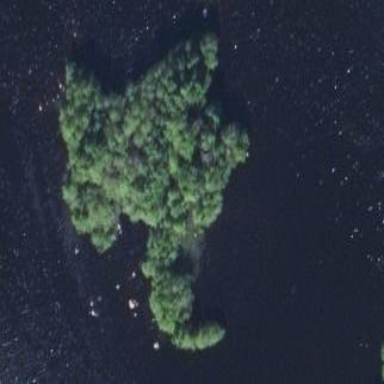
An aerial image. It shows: Islet.